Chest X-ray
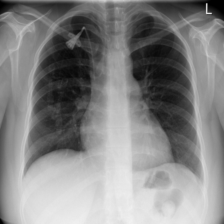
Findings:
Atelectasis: negative
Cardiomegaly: negative
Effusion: negative
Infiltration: negative
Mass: negative
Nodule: negative
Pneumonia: negative
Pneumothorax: negative
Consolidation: negative
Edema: negative
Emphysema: negative
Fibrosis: negative
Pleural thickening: negative
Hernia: negative